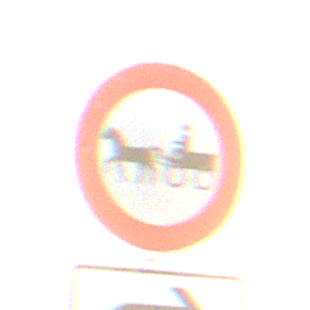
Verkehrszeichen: VerbotGespannfuhrwerke
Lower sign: RichtungsangabeDurchPfeile5
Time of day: SunriseSunset
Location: Outdoor (Nature)
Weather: PartlyCloudy
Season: NotSpecified
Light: Natural